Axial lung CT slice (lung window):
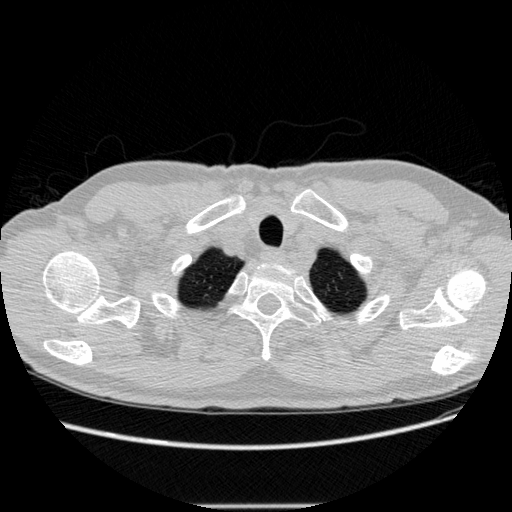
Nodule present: no